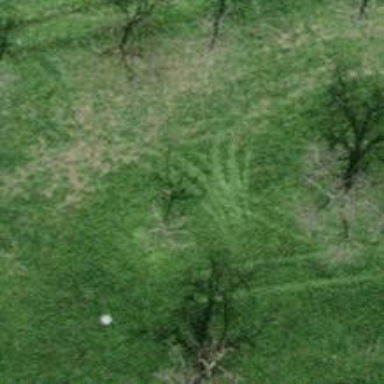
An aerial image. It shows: Broadleaved tree with lush foliage.